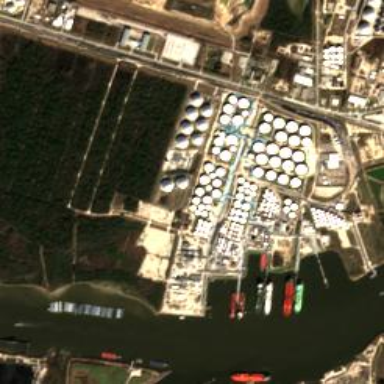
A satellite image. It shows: Industrial area designated as petroleum terminal.